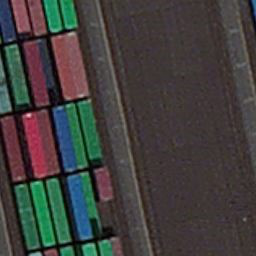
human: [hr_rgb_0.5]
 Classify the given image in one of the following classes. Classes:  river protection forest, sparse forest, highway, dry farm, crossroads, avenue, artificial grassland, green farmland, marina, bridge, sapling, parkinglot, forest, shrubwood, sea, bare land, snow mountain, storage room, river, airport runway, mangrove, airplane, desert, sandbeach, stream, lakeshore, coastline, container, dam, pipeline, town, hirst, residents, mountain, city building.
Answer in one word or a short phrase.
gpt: container